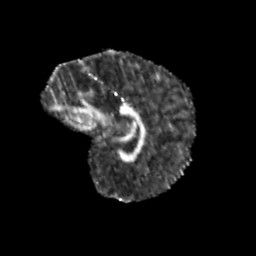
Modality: FA
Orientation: sagittal
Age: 9
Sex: male
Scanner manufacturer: siemens
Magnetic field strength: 3 T
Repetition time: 3.8 s
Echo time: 0.07 s